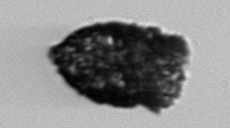
Label: Stenosemella_pacifica